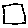
Label: square